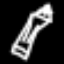
Label: pencil